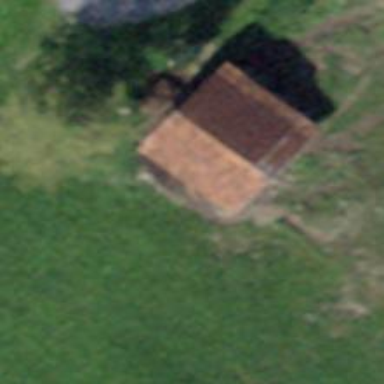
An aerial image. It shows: Rural barn.